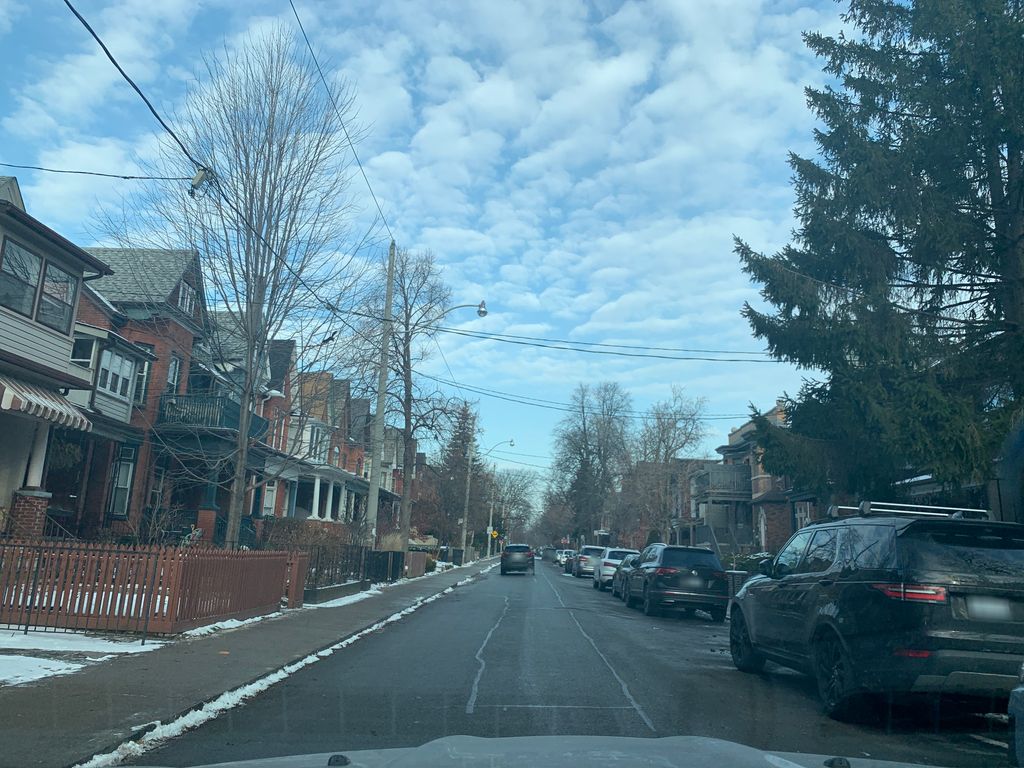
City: toronto